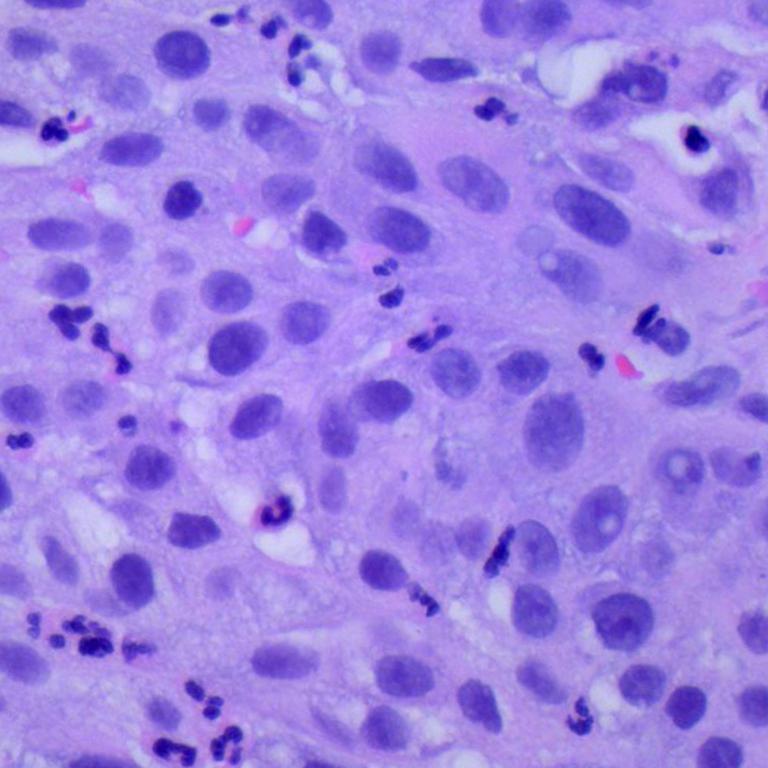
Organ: lung
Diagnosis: squamous carcinomas